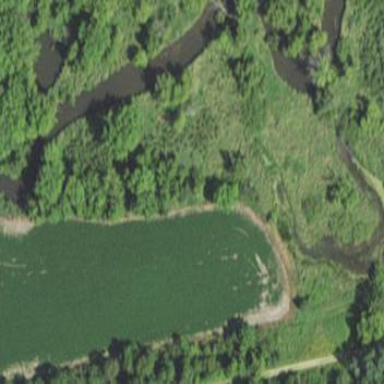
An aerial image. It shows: Pond with natural water.